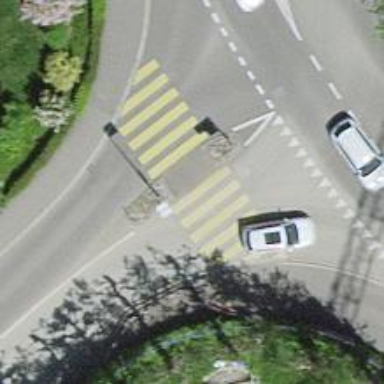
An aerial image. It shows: Uncontrolled zebra crossing on the road.